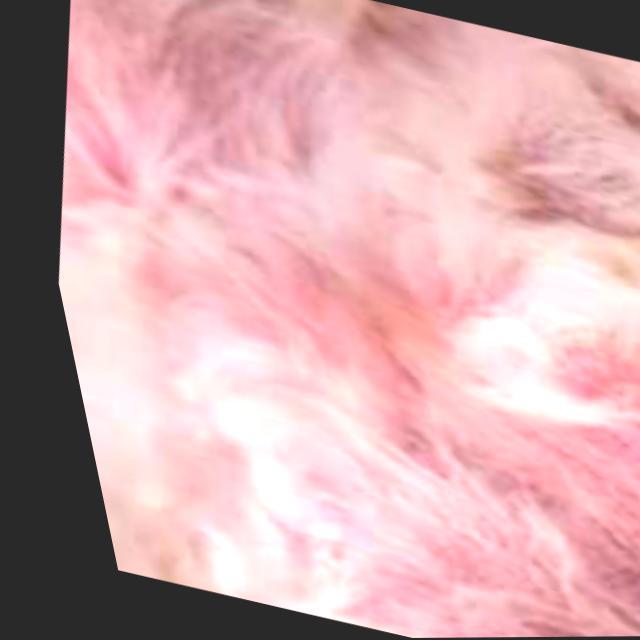
Canine fungal skin infection — characterized by alopecia, scaling, crusting, and circular lesions. Common agents include Malassezia and Candida species.